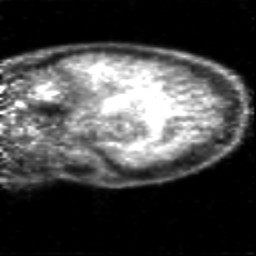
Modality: PET
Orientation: sagittal
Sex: female
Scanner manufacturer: siemens